Interaction volume radius: 10 \u00c5
Interaction volume height: 20 \u00c5
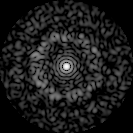
Disorder parameter: 0.8326